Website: apple-inc
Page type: customer-info-address
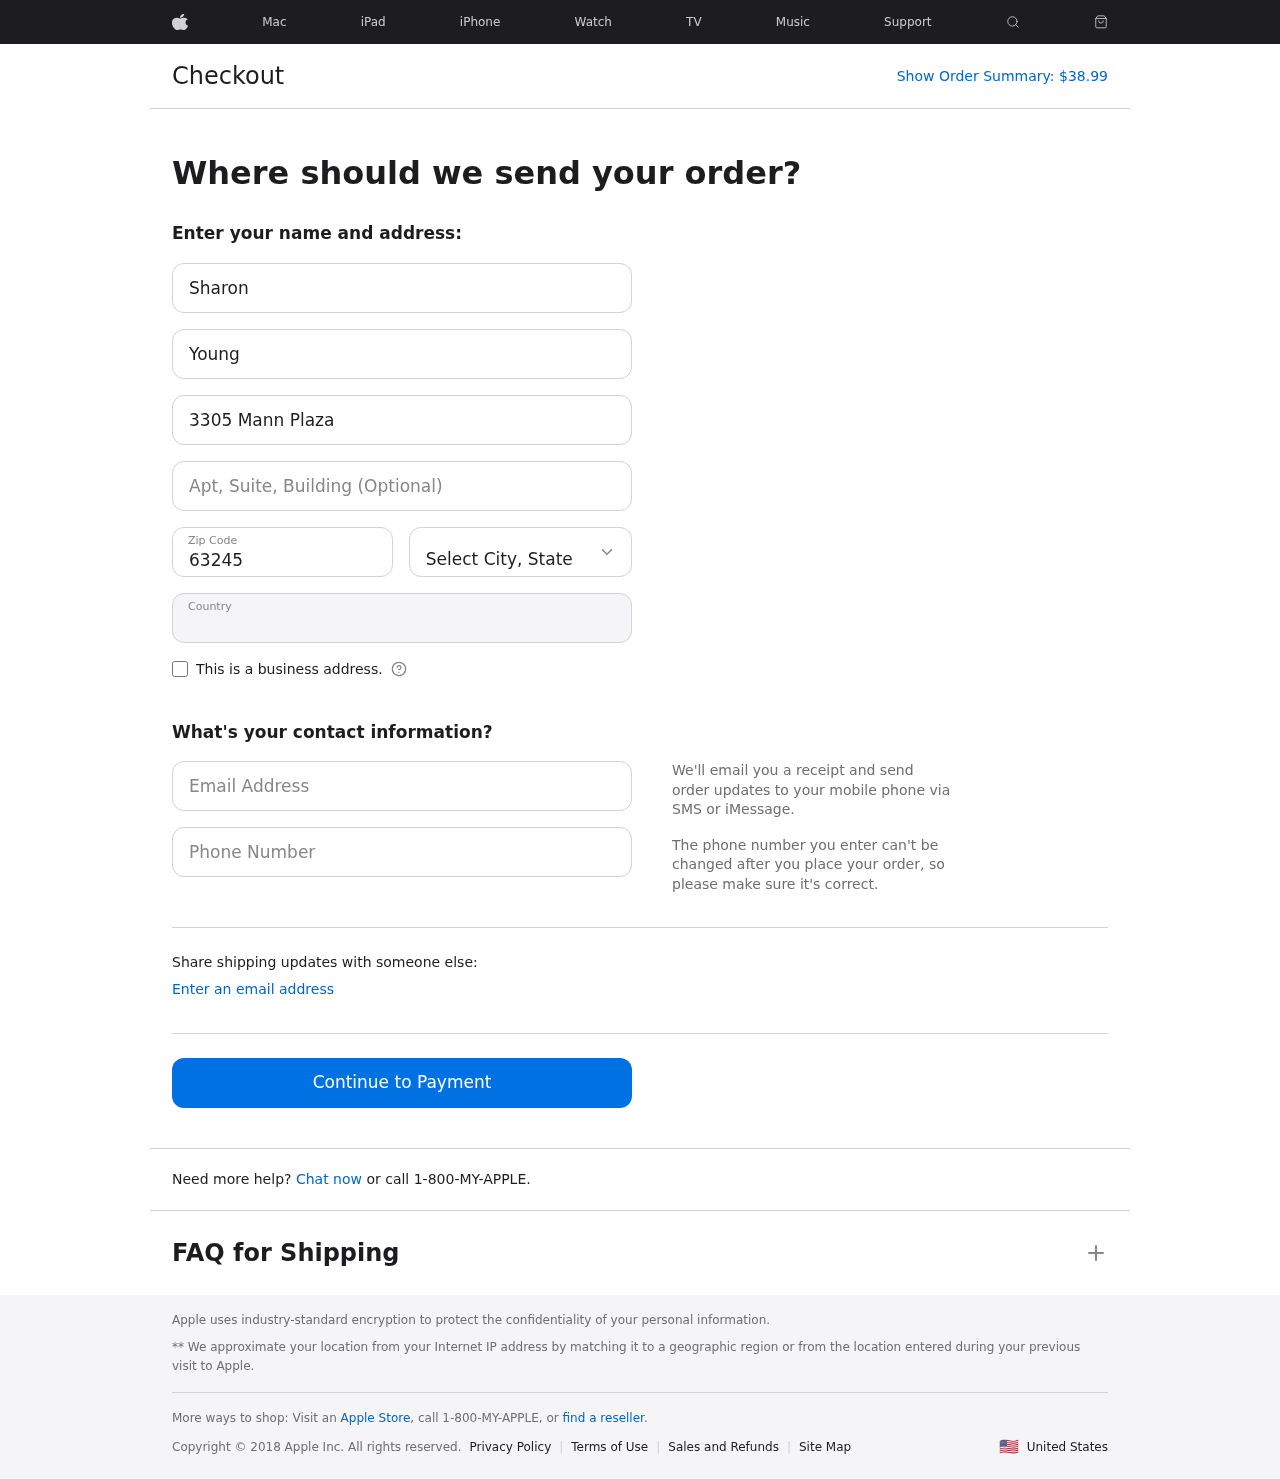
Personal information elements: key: PII_CITY_STATE
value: Lucaston, NM
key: PII_COUNTRY
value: United States
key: PII_EMAIL
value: sharon_young@gmail.com
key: PII_FIRSTNAME
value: Sharon
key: PII_LASTNAME
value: Young
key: PII_PHONE
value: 4284960876
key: PII_POSTCODE
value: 63245
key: PII_STREET
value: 3305 Mann Plaza
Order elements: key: ORDER_TOTAL
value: $38.99